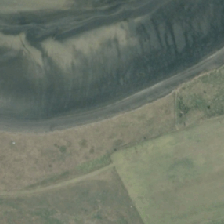
Land cover: urban_parkland